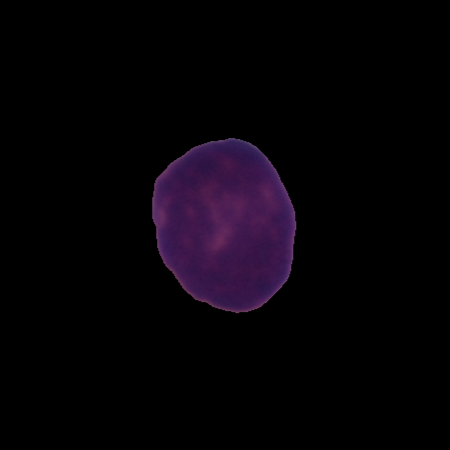
Label: healthy